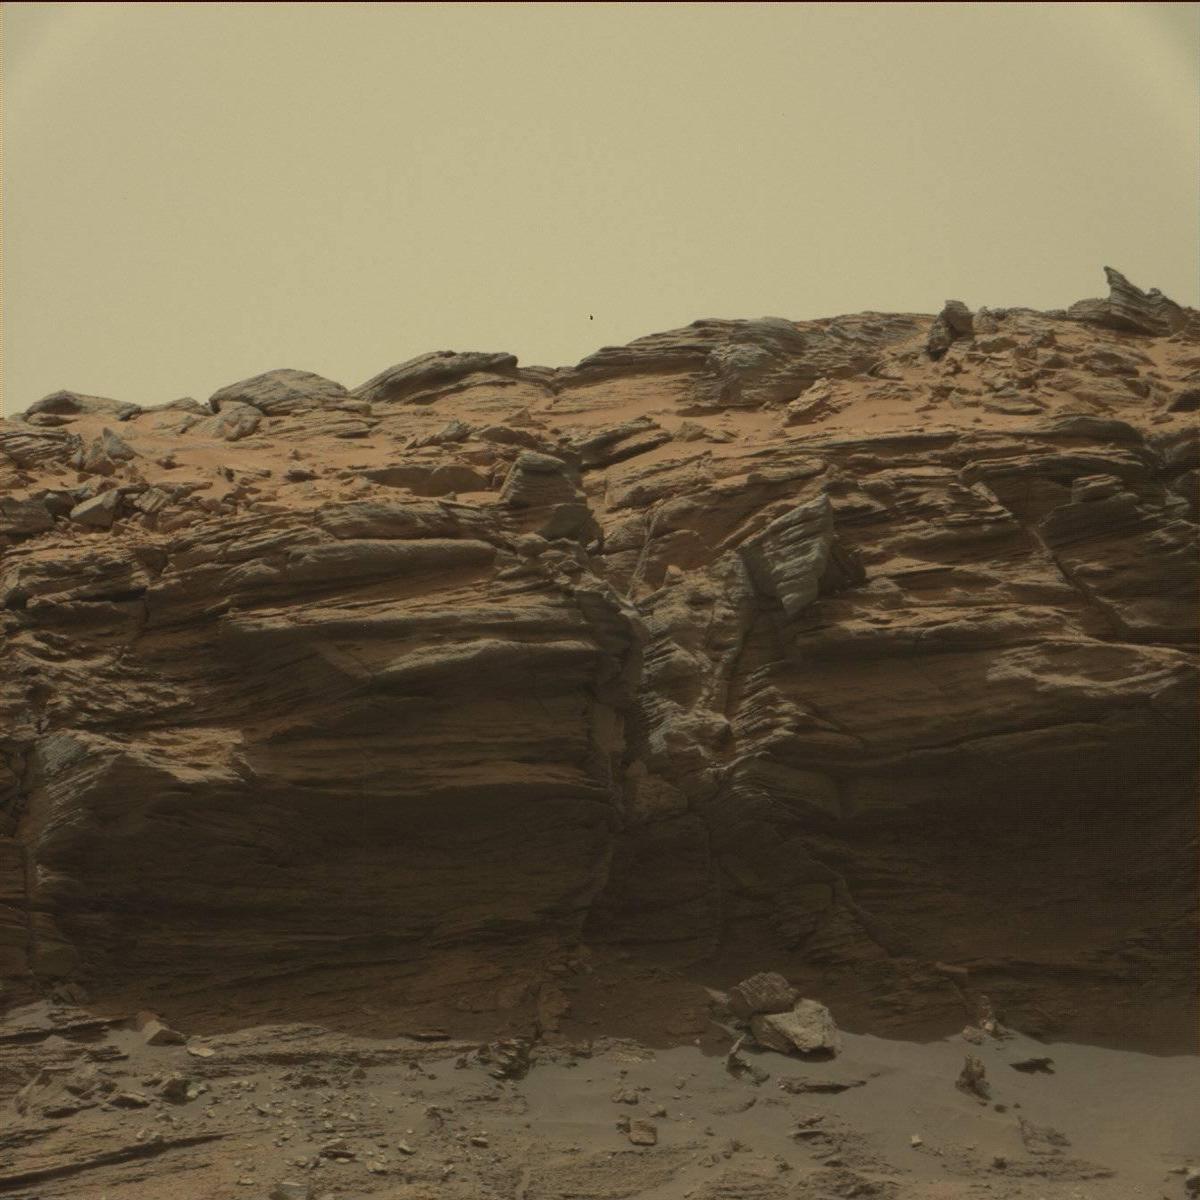
Terrain classes present: Bedrock, Sand / Soil, Sky